Field crop: maize
Growth stage: 2
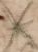
Species: salsola